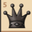
Piece: bQ